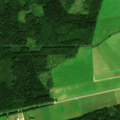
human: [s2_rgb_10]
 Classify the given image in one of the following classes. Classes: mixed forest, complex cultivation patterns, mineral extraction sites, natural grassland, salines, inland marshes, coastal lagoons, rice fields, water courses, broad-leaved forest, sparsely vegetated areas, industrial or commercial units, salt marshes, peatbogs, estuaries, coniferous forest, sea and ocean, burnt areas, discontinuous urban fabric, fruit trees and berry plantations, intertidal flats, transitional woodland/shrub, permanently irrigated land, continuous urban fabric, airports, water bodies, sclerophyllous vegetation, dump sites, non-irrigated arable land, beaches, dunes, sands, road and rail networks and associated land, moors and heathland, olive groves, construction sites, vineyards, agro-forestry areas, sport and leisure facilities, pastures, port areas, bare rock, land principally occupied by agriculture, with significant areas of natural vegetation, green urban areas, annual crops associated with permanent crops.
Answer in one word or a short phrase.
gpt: non-irrigated arable land, pastures, coniferous forest, mixed forest, transitional woodland/shrub